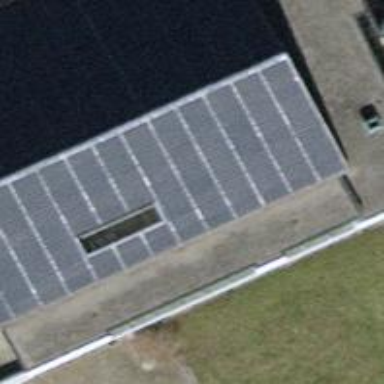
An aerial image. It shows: Building with flat roof.